Field crop: maize
Growth stage: 2
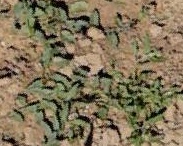
Species: convolvulus